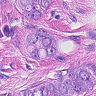
Metastatic tissue present: yes